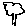
Label: tree